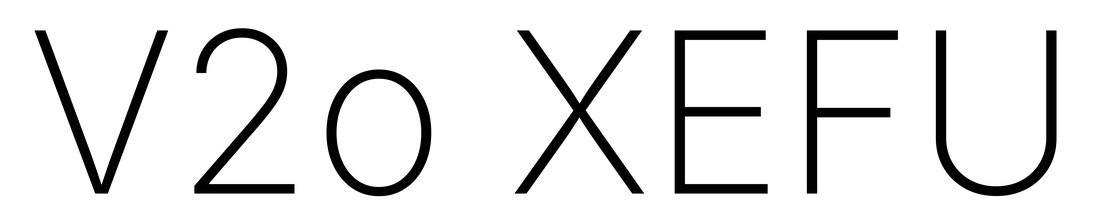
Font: Inter_ExtraLight